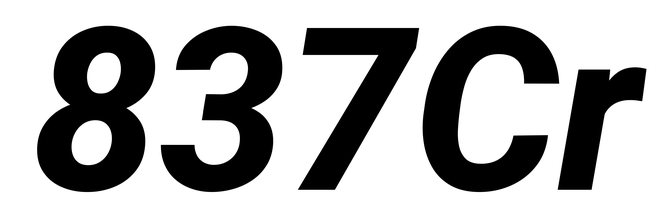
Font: Roboto-Italic_ExtraBold_Italic